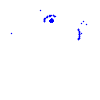
Particle: kaon